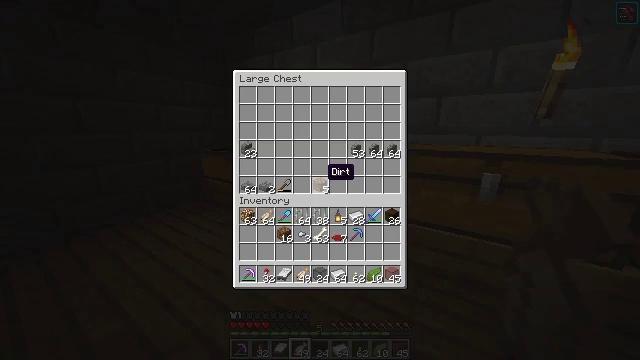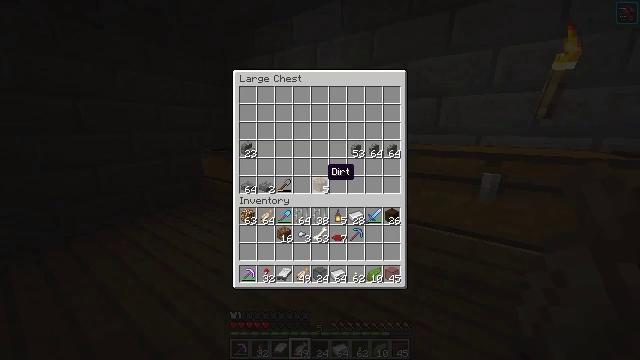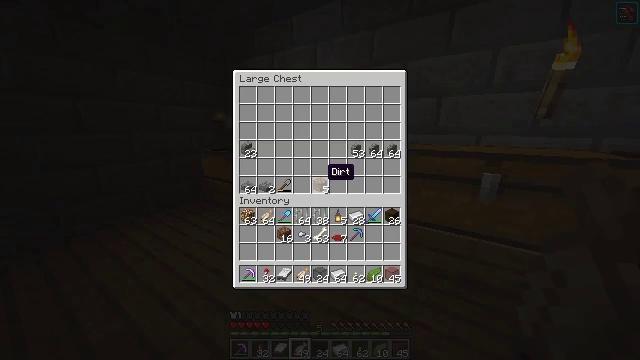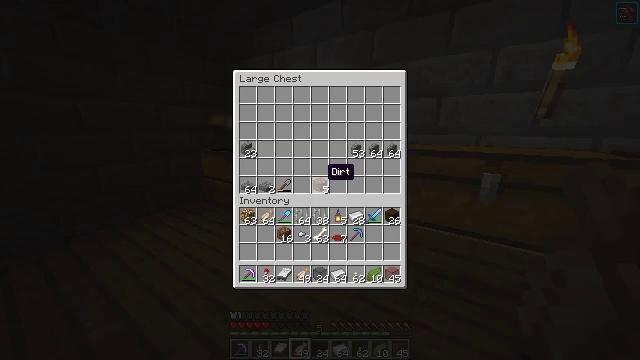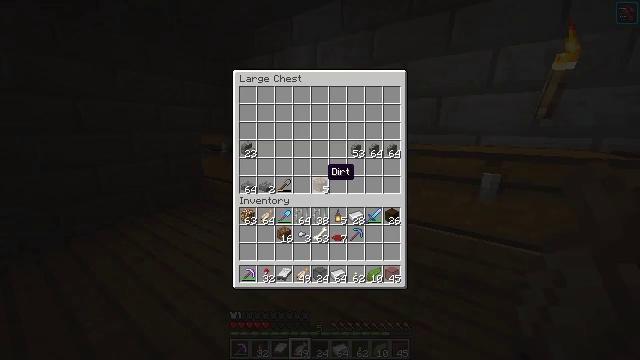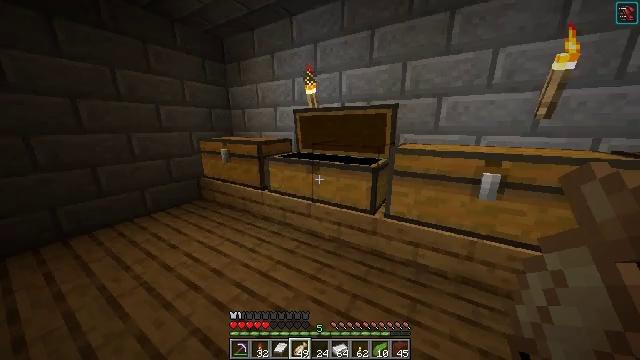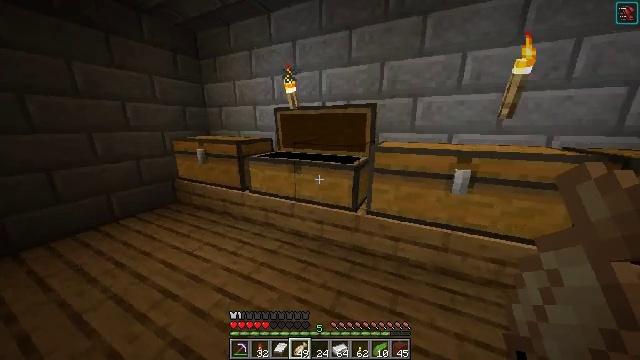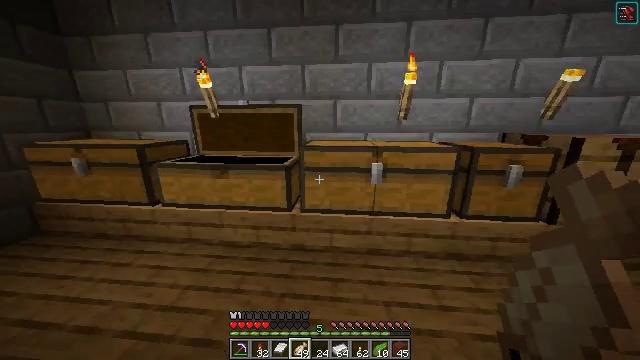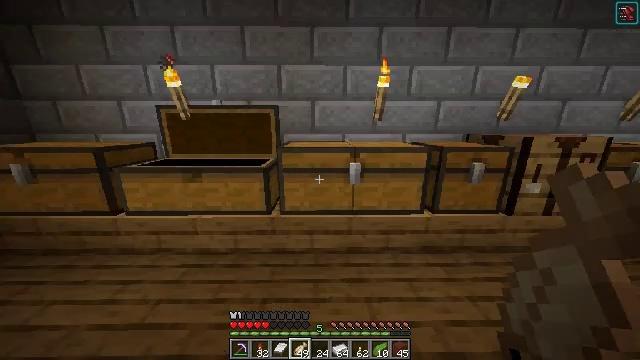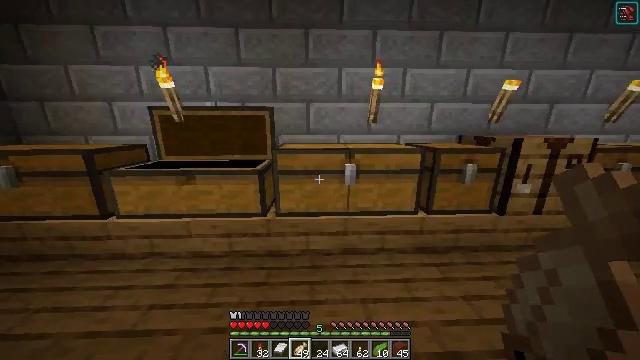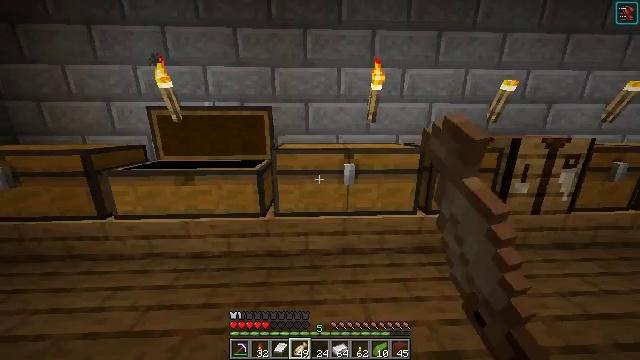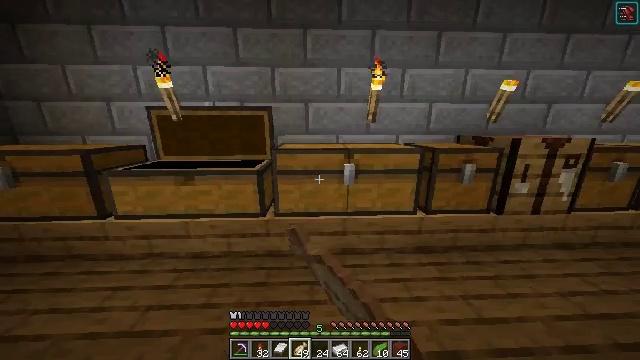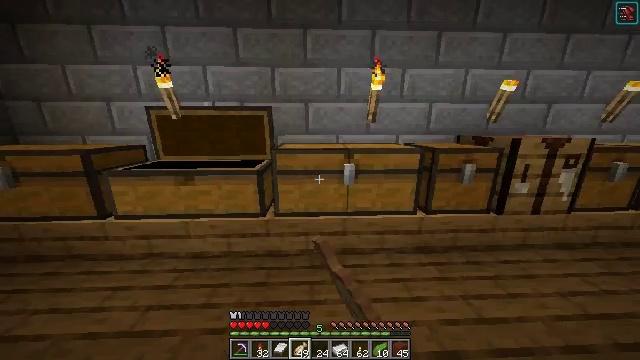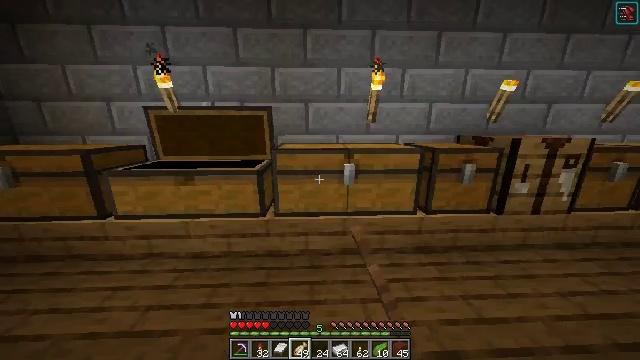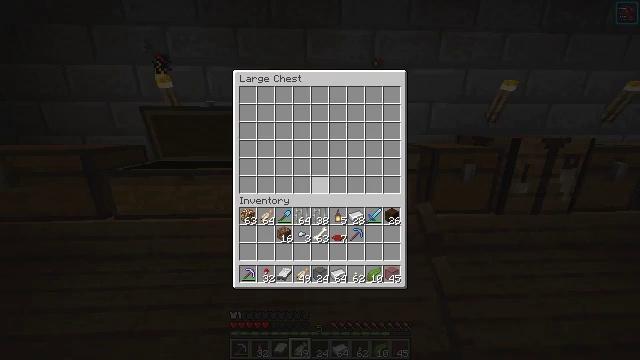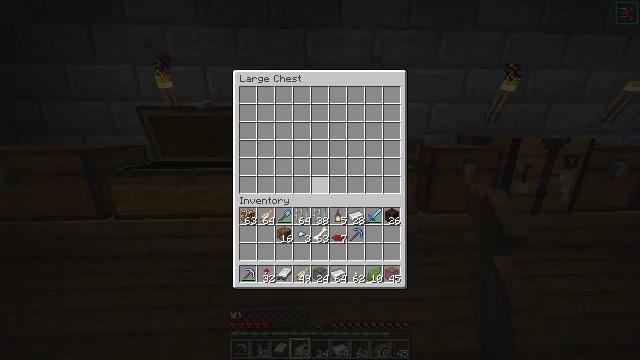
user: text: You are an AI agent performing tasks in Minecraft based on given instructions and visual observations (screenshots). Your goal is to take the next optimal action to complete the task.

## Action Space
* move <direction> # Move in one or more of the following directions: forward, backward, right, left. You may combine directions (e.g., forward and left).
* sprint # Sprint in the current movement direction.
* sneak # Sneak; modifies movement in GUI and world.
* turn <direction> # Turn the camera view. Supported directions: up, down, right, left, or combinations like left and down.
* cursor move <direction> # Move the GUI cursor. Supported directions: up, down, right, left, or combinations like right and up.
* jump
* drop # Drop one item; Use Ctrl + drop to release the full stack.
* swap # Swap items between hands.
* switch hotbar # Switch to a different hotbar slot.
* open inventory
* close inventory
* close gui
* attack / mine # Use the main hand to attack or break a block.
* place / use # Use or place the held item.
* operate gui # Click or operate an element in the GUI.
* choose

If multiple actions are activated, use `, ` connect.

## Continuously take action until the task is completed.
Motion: motion action
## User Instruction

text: In the crafting table, craft iron nugget.
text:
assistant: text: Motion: no_op
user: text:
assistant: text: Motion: no_op
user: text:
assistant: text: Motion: no_op
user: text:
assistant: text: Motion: no_op
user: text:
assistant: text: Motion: no_op
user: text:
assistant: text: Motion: turn right, close gui
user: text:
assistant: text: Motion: turn right
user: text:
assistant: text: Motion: turn right
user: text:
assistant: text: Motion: turn right, use / place
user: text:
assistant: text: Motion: use / place
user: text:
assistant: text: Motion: use / place
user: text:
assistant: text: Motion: no_op
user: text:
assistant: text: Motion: no_op
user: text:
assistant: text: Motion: open gui
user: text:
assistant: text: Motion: no_op
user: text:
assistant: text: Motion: no_op
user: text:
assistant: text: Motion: no_op
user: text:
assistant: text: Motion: no_op
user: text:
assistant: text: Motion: no_op
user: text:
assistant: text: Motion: no_op
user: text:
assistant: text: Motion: turn right, close gui
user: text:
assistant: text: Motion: turn right
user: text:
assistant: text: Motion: turn right
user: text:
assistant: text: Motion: move forward and move right
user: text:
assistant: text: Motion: move forward and move right
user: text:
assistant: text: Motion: move forward and move right, turn left
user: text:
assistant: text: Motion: turn left
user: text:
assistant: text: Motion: turn left
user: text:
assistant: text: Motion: no_op
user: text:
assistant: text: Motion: use / place